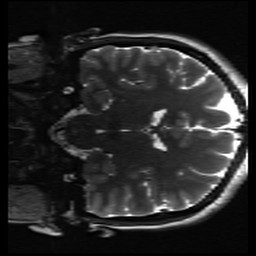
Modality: inplaneT2
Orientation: coronal